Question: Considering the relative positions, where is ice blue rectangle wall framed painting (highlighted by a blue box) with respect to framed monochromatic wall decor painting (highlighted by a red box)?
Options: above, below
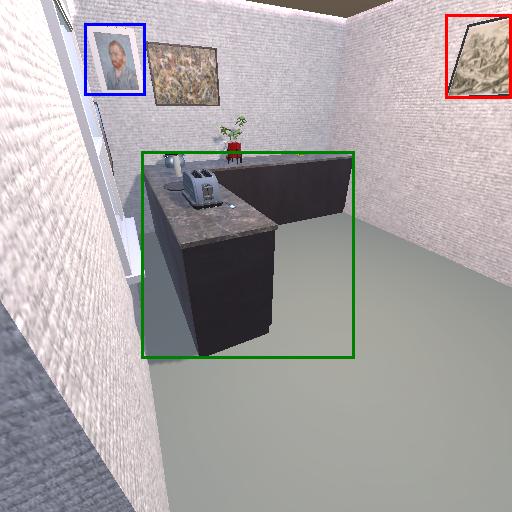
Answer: above